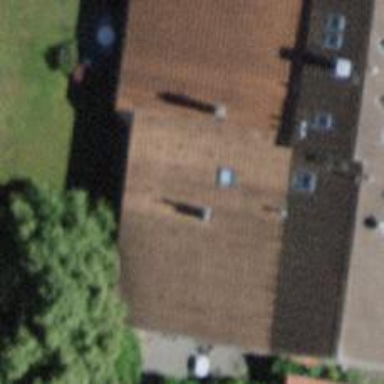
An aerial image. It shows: Residential building.